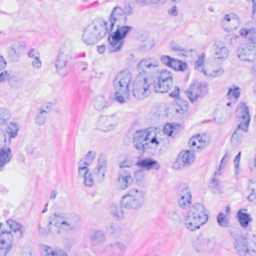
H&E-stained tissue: Breast